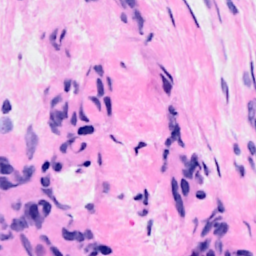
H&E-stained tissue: Breast